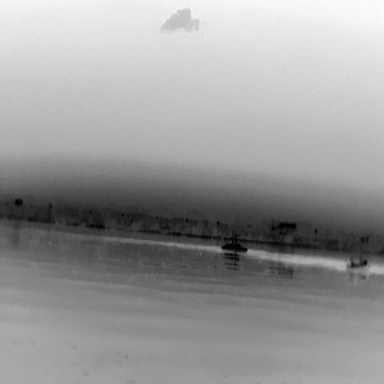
There are two objects shown in the infrared image, including a warship, and a canoe.